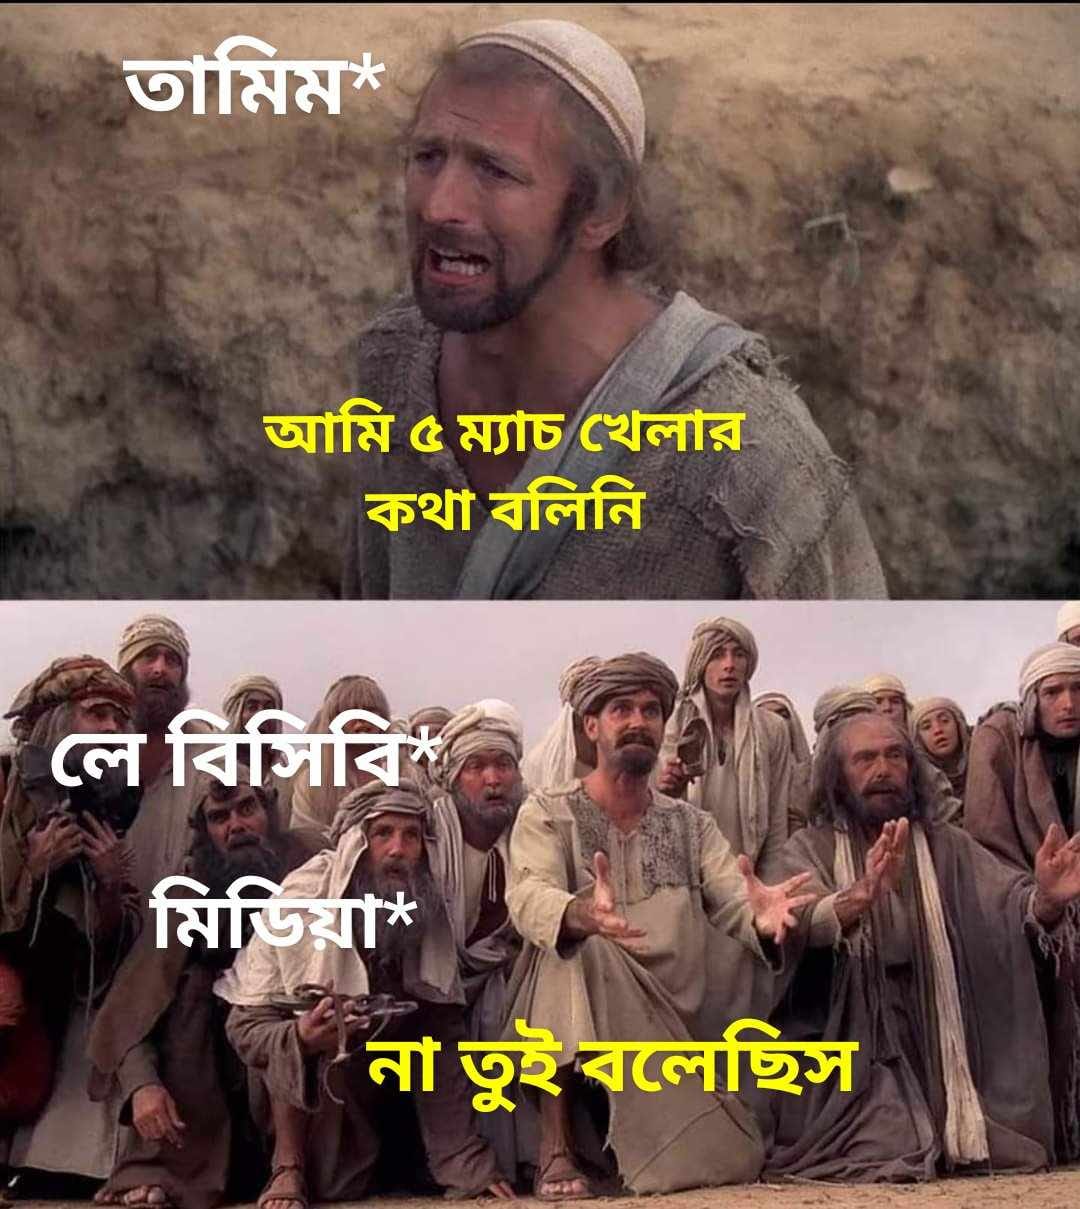
Text: তামিম আমি ৫ ম্যাচ খেলার কথা বলিনি  বিসিবি মিডিয়া না তুই বলেছিস
Label: Non Hate